Question: Hello I have a table like this in my sqlite3 database.
'''
db.execSQL(" CREATE TABLE IF NOT EXISTS "
+ DATABASE_TABLE + " ( " + KEY_ID + " INTEGER PRIMARY KEY AUTOINCREMENT," + KEY_DATE + " TEXT, " + KEY_CATEGORY + " TEXT, "
+ KEY_SUB_CATEGORY + " TEXT, " + KEY_AMOUNT + " REAL, "
+ KEY_NOTE + " TEXT " + " );");
'''
I queried the database and got all values for 'KEY_SUB_CATEGORY' and 'KEY_AMOUNT' for current Year.
'''
Cursor c = db.query(DATABASE_TABLE,new String[] { KEY_SUB_CATEGORY, KEY_AMOUNT }, + KEY_YEAR + "=? ", new String[] { Integer.toString(currentYear) }, null, null, null, null);
'''
Now, is there a way, I can further filter based on the values in my 'KEY_SUB_CATEGORY'.
For example, my 'KEY_SUB_CATEGORY' has 3 values for Grocery.
Is there a way I can get the total amount value for Grocery from this Cursor? Or do I have to query seperately for each 'KEY_SUB_CATEGORY' every time?

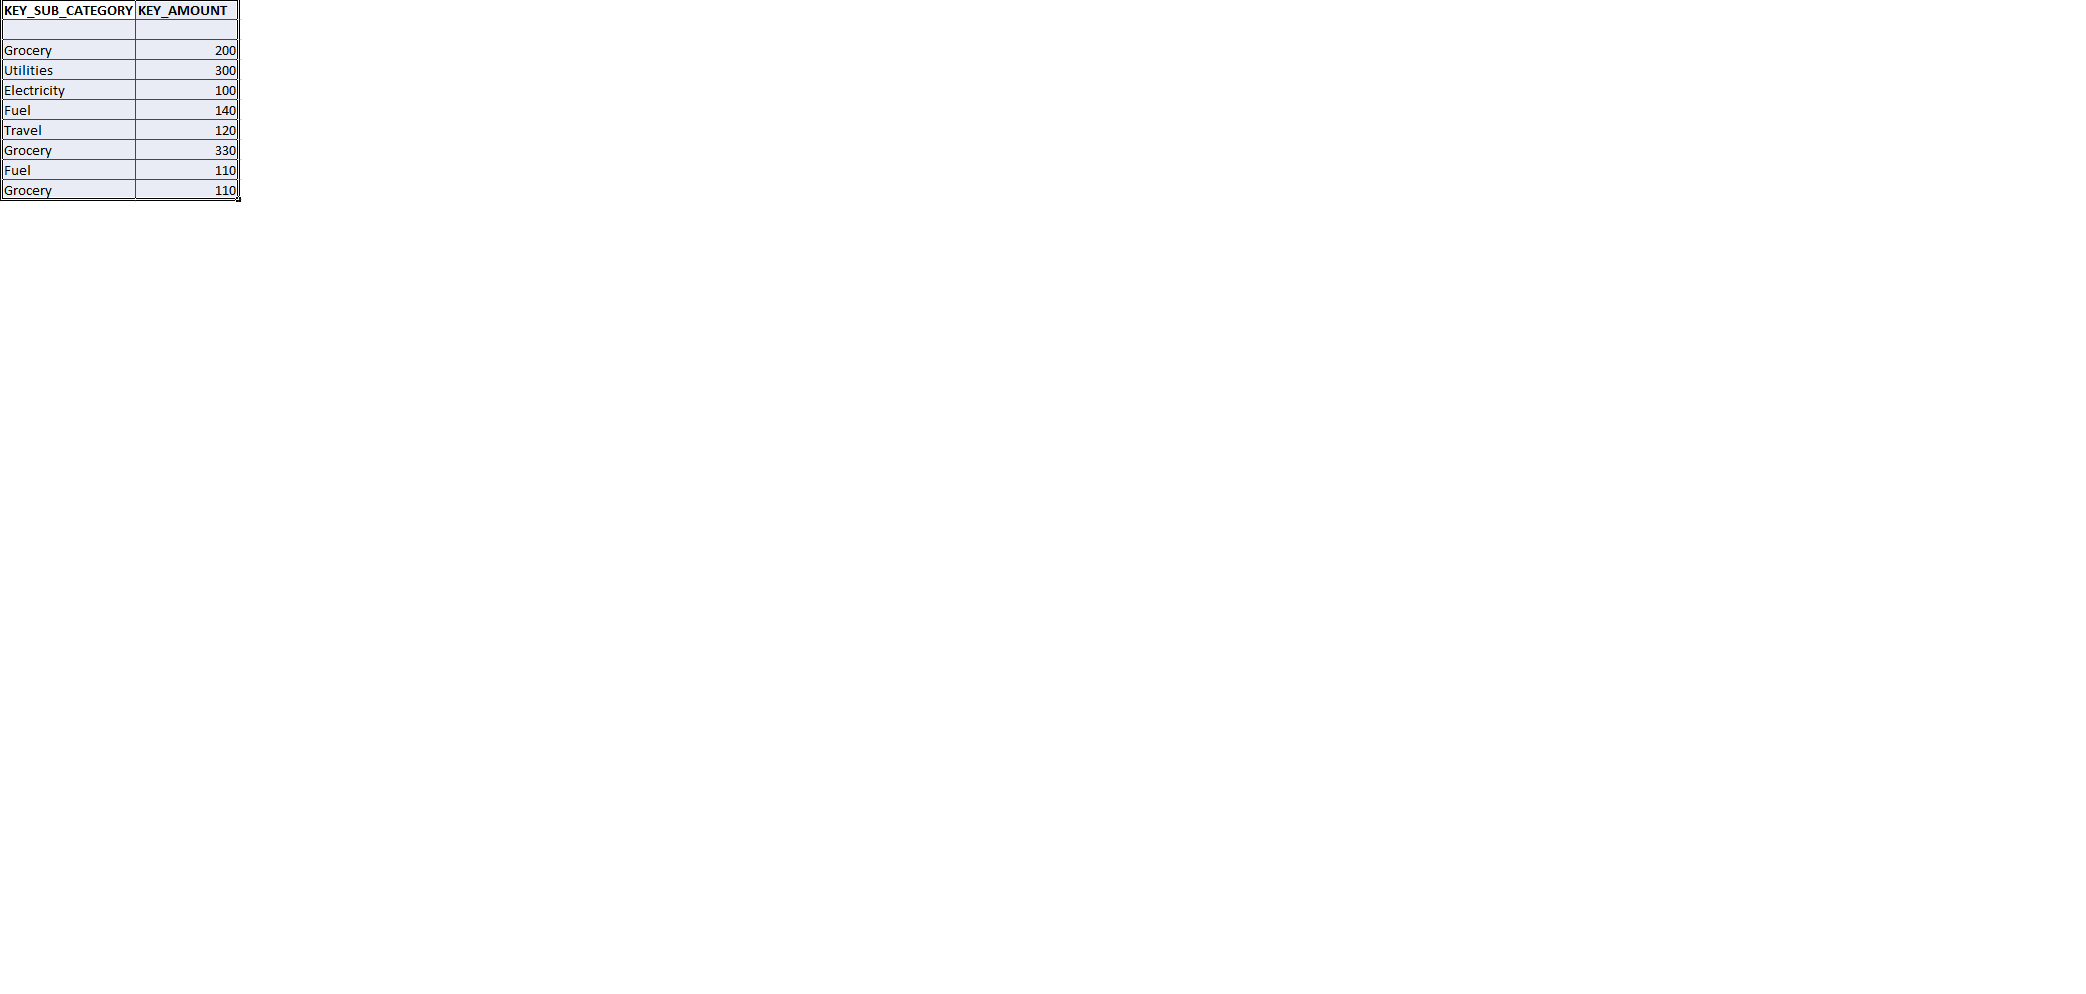
Answer: > Is there a way I can get the total amount value for Grocery from this
Cursor? Or do I have to query seperately for each KEY_SUB_CATEGORY
every time?
I recommend to you to make new query(code is more readable) and then use 'SUM()' function that makes a trick.
'''
int sum = 0;
String query = "select SUM(" + KEY_AMOUNT + ") from " + DATABASE_TABLE
+ " where " + KEY_SUB_CATEGORY + " = ?";
Cursor c = db.rawQuery(query, new String[] {"Grocery"});
if (c.moveToFirst()) {
sum = c.getInt(0);
}
'''
Output will be:
'''
select SUM(KEY_AMOUNT) from DATABASE_TABLE where KEY_SUB_CATEGORY = 'Grocery';
'''